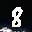
Label: 8